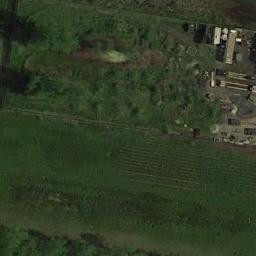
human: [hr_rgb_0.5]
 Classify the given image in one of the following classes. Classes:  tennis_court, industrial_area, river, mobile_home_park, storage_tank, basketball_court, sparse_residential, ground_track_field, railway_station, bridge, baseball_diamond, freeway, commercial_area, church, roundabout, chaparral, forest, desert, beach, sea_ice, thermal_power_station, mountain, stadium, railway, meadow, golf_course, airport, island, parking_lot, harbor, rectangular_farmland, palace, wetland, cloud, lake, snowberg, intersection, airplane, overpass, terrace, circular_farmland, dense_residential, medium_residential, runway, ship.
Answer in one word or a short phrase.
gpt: meadow